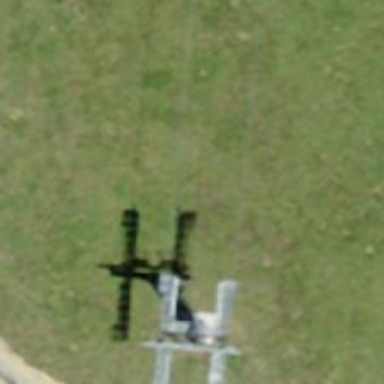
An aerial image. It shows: Pylon used for aerialway.